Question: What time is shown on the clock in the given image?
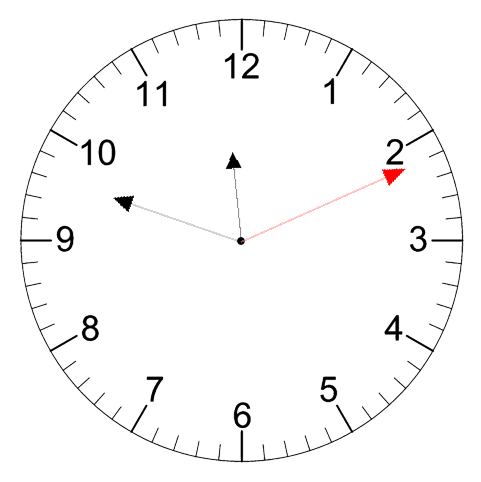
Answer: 11:48:11